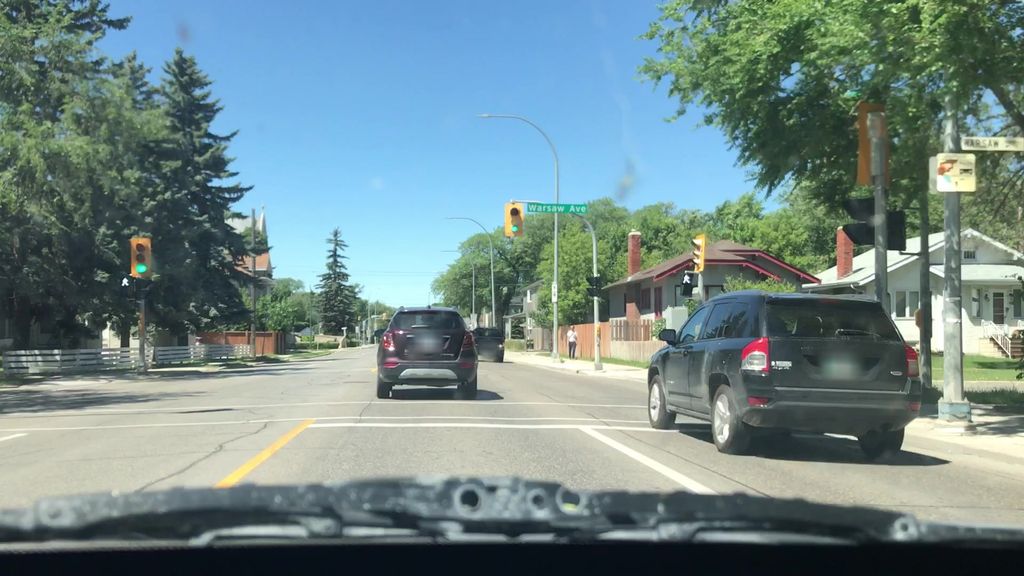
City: winnipeg